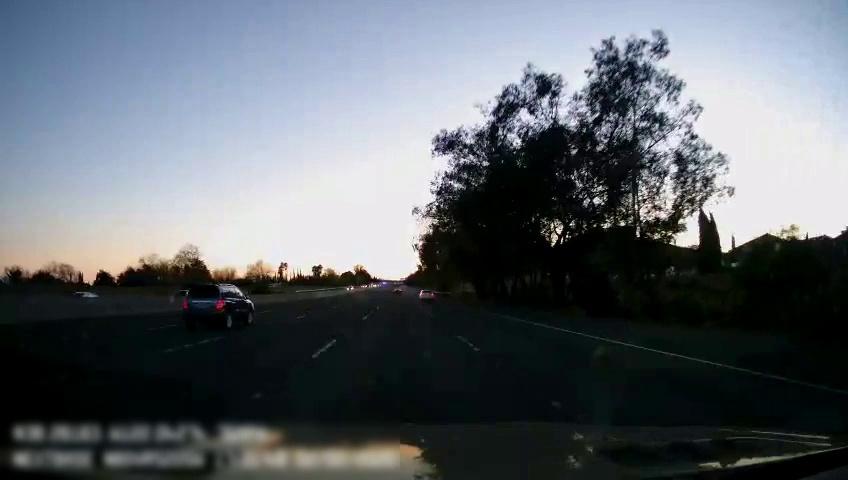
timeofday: Day
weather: Sunny
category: Drivable Space
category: Vehicles | Car
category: Vehicles | SUV
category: Vehicles | Car
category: Lanes | Current Lane
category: Lanes | Current Lane
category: Lanes | Alternate Lane
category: Lanes | Alternate Lane
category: Lanes | Alternate Lane